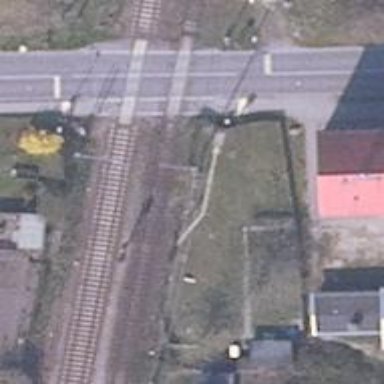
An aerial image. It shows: Railway signal.